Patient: sex F, age 55
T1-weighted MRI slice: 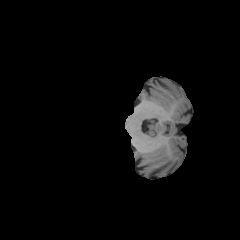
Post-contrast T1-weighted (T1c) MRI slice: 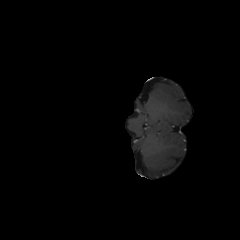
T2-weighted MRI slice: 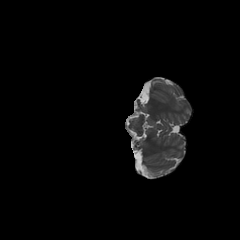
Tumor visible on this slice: no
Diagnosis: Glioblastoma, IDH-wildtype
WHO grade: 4